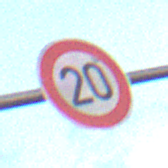
Verkehrszeichen: Geschwindigkeit20
Umgebung: Outdoor, Nature
Tageszeit: SunriseSunset
Wetter: PartlyCloudy
Licht: Natural
Jahreszeit: NotSpecified
Kontrast: LowContrast